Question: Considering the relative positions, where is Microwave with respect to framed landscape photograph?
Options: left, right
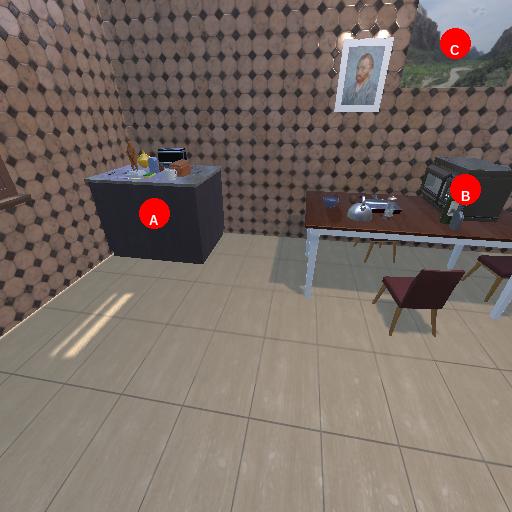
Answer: left